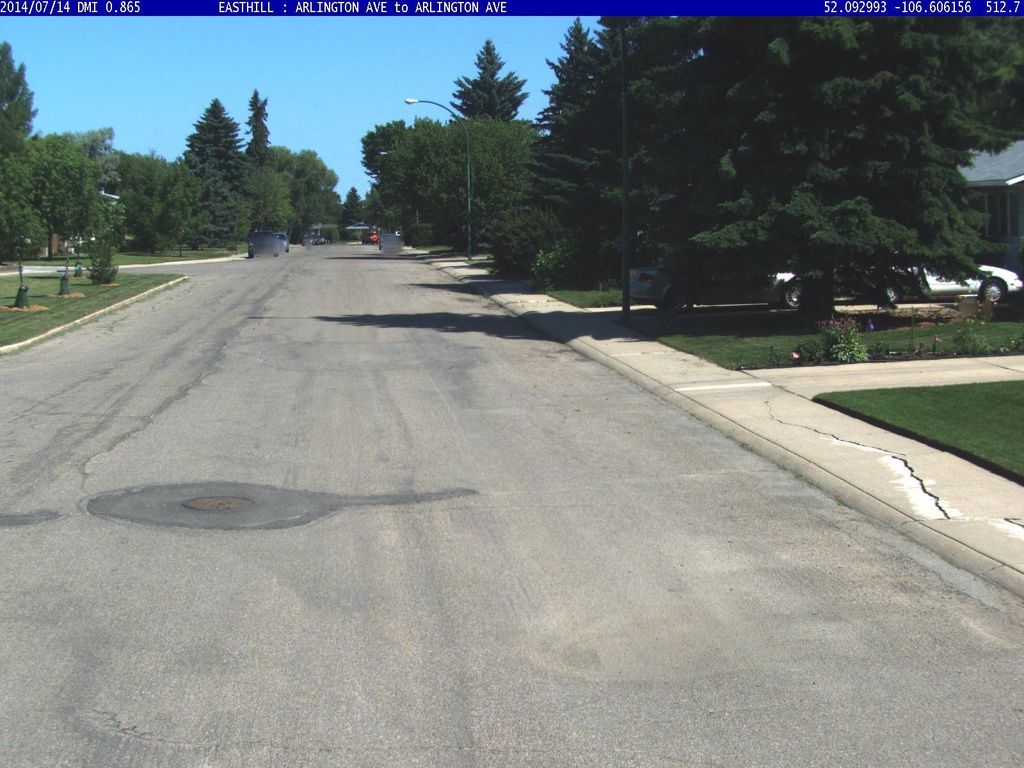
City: saskatoon